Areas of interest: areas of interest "Jiangmen DaBang Investment Management Co., Ltd."
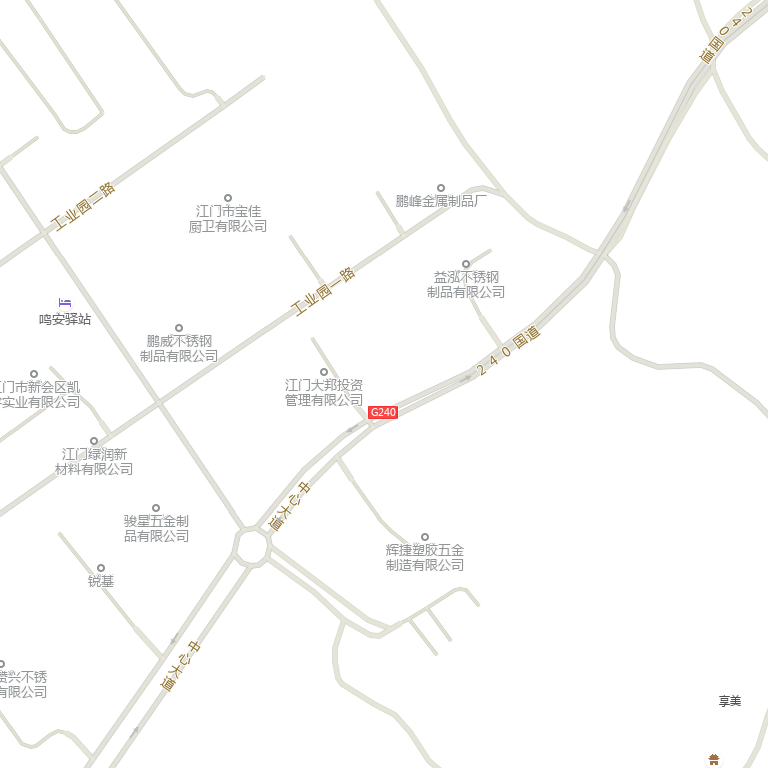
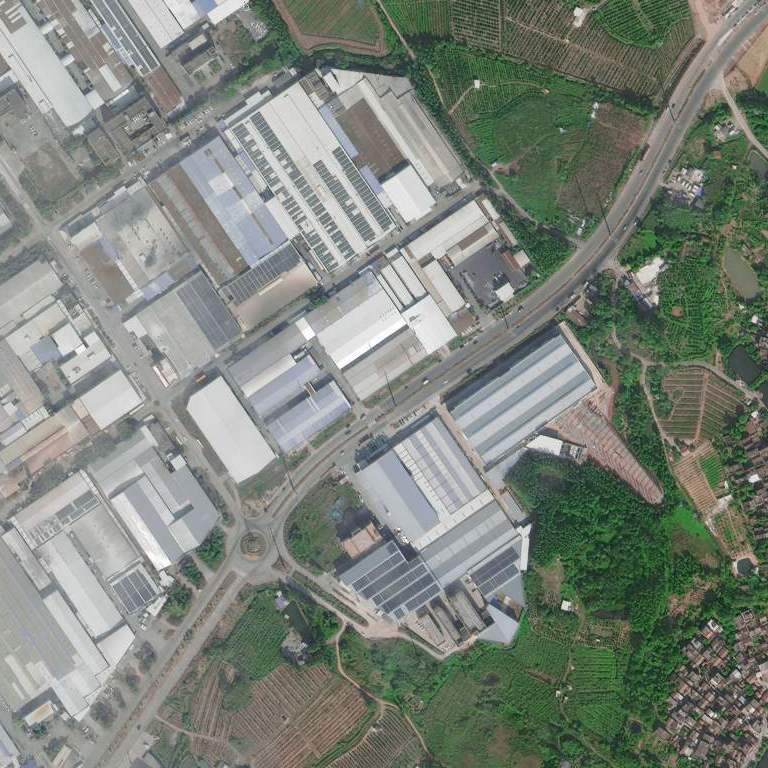